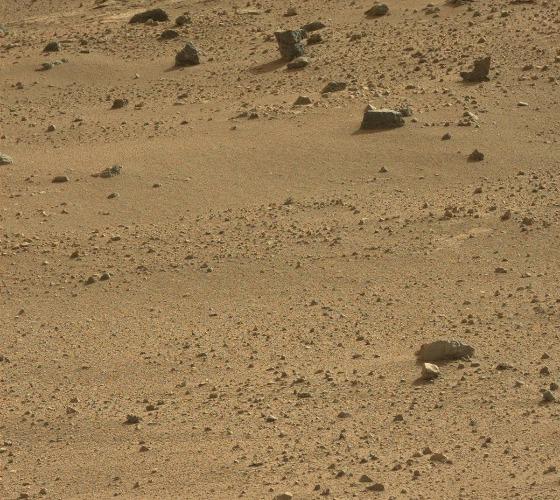
Terrain classes present: Gravel / Sand / Soil, Rock, Shadow